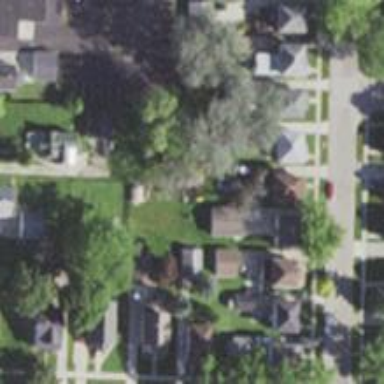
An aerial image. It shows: Sidewalk.